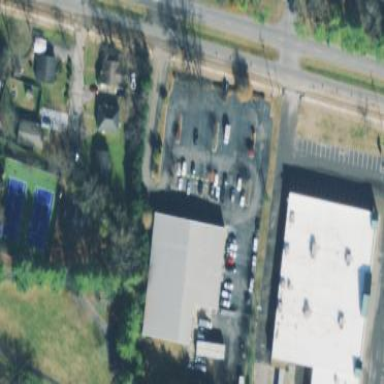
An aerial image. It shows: Parking area.